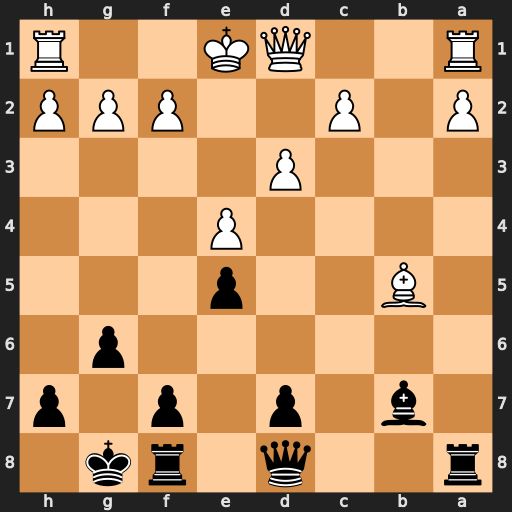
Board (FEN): r2q1rk1/1b1p1p1p/6p1/1B2p3/4P3/3P4/P1P2PPP/R2QK2R
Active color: b
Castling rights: KQ
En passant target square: -
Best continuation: Qa5+ Qd2 Qxb5